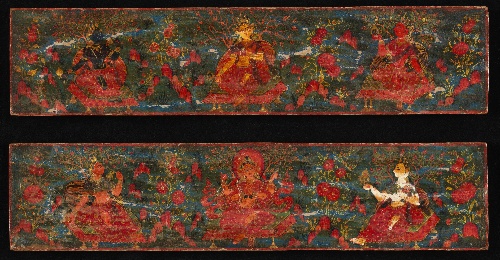
Date: 17th century
Object type: Book covers
Classification: Paintings
Medium: Distemper on wood
Culture: Nepal (Kathmandu Valley)
Dimensions: Each: 5 x 21 3/4 in. (12.7 x 55.2 cm)
Department: Asian Art
Credit line: Purchase, Friends of Asian Art Gifts, 2005
Accession year: 2005
Repository: Metropolitan Museum of Art, New York, NY
Tags: Flowers|Goddess